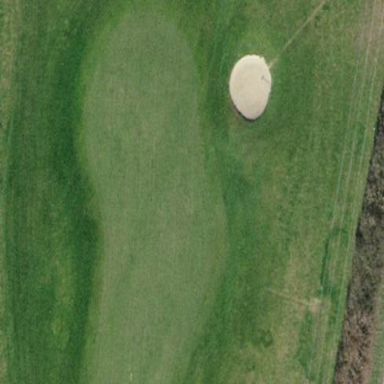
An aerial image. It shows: Golf green.